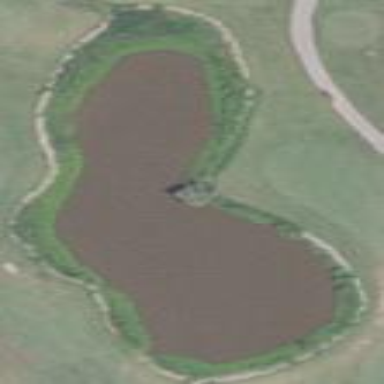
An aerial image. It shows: Serene pond surrounded by nature.